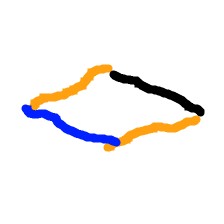
Shape: rhombus